The image is a wavelet scalogram (time versus scale/frequency) of a rolling-element bearing's vibration signal. What is the most likely bearing condition (normal, inner_race, outer_race, ball)?
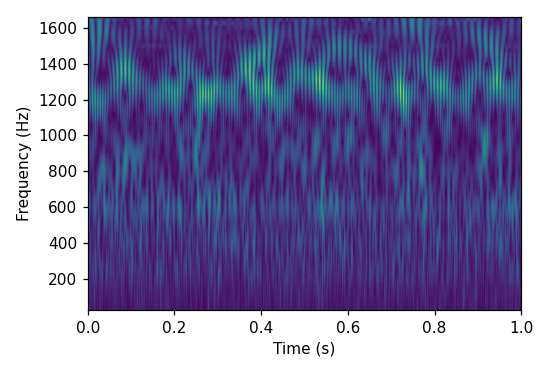
Answer: outer_race